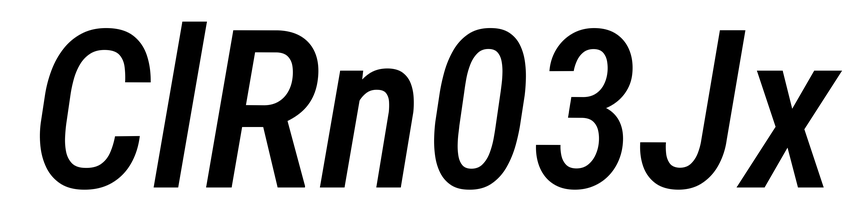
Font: Roboto-Italic_Condensed_Medium_Italic